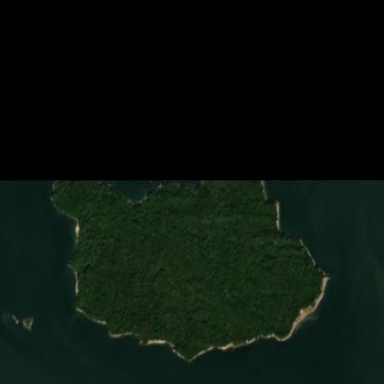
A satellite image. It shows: Island with natural coastline.